Question: I have a MATLAB variable that is a 3x6 cell array. One of the columns of the cell array holds at most 150-200 small RGB images, like 16x20 pixel size (again, at most). The rest of the columns are:
- an equal number of labels that are strings of a 3 or 4 characters,- an image mask, which is about 350x200- 3 integers
For some reason saving this object is taking a very long time, or at least for the size of the object. It has already been 10 minutes(which isn't too bad, but I plan on expanding the size of the object to hold several thousand of those small images) and MATLAB doesn't seem to be making any progress. In fact, when I open the containing directory of the variable, its size is cycling between 0 bytes to about 120kB. (i.e. it will increase to 120 in steps of 30 or 40 kB, then restart).
Is this normal behavior? Do MATLAB variables always take so long to save? What's going on here?
Mistake: I'm saving 'AllData', not my SVM variable. 'AllData' has the same data as the SVM keeper, less the actual SVM itself and one integer.
What particular points of the code would be helpful to show for solving this? The code itself is a few hundred lines and broken up in several functions. What would be important to consider to troubleshoot this? When the variable is created? when it's saved? The way I create the smaller images?
Hate to be the noob who takes a picture of their desktop. but the machine I'm working has problems taking screenshots. Anyway, here it is
'Alldata/curdata' are just subsets of the 3x7 array... actually it's a 3x8, but the last is just an 'int'.
Interesting side point: I interrupted the saving process and the variable seemed to save just fine. I trained a new 'svm' on the saved data and it works just fine. I'd like to not do that in the future though.

Using whos:
'''
Name Size Bytes Class Attributes
AllData 3x6 473300 cell
Image 240x352x3 253440 uint8
RESTOREDEFAULTPATH_EXECUTED 1x1 1 logical
SVMKeeper 3x8 <PHONE> cell
ans 3x6 892410 cell
curData 3x6 473300 cell
dirpath 1x67 134 char
im 240x352x3 <PHONE> single
s 1x1 892586 struct
'''
Updates:
1.Does this always happen, or did you only do it once?
-It always happens
2.Does it take the same time when you save it to a different (local) drive?
-I will investigate this more when I get back to that computer
3.How long does it take to save a 500kb matrix to that folder?
-Almost instantaneous
4.And as asked above, what is the function call that you use?
-Code added below
'''
(Image is a rgb image)
MaskedImage(:,:,1)=Image(:,:,1).*Mask;
MaskedImage(:,:,2)=Image(:,:,2).*Mask;
MaskedImage(:,:,3)=Image(:,:,3).*Mask;
MaskedImage=im2single(MaskedImage);
....
(I use some method to create a bounding box around my 16x20 image)
(this is in a loop of that occurs about 100-200 times)
Misfire=input('is this a misfire?','s');
if (strcmpi(Misfire,'yes'))
curImageReal=MaskedImage(j:j+Ybound,i:i+Xbound,:);
Training{curTrainingIndex}=curImageReal; %Training is a cell array of images
Labels{curTrainingIndex}='ncr';
curTrainingIndex=curTrainingIndex+1;
end
(the loop ends)...
SaveAndUpdate=input('Would you like to save this data?(say yes,definitely)','s');
undecided=1;
while(undecided)
if(strcmpi(SaveAndUpdate,'yes,definitely'))
AllData{curSVM,4}=Training;
AllData{curSVM,5}=Labels;
save(strcat(dirpath,'/',TrainingName),'AllData'); <---STUCK HERE
undecided=0;
else
DontSave=input('Im not going to save. Say YESNOSAVE to NOT SAVE','s')
if(strcmpi(DontSave,'yesnosave'))
undecided=0;
else
SaveAndUpdate=input('So... save? (say yes,definitely)','s');
end
end
end
'''
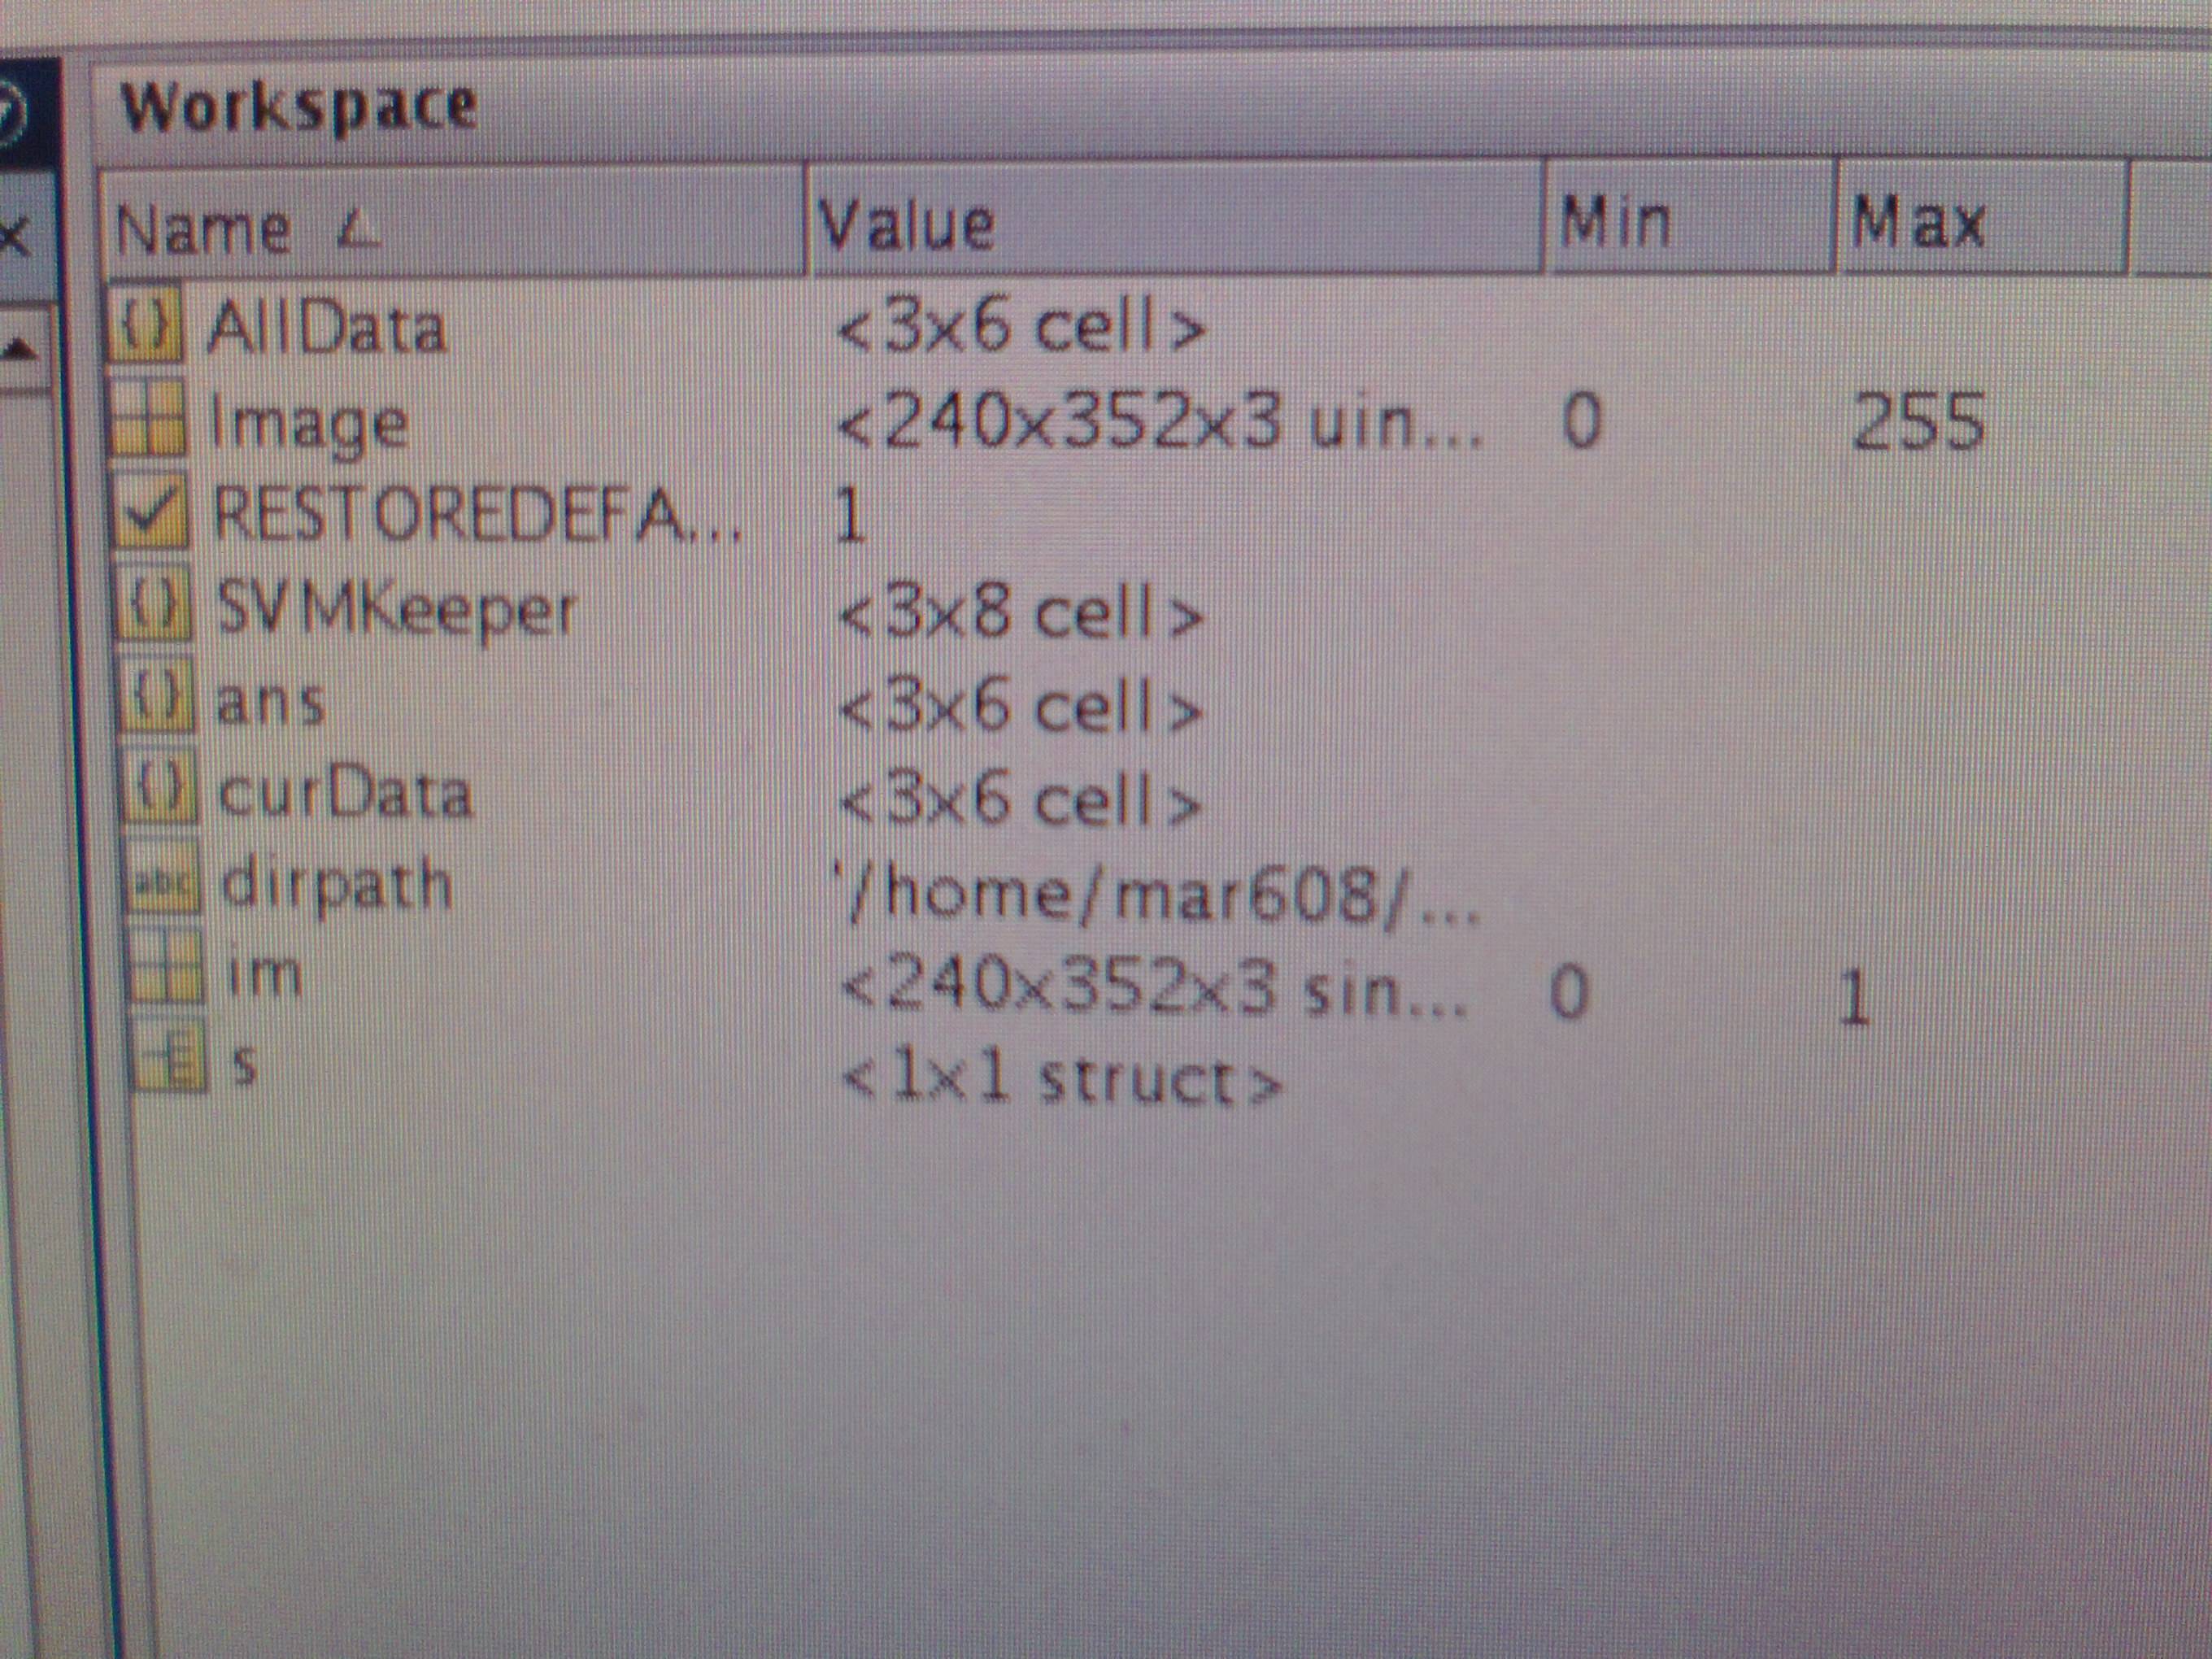
Answer: This isn't a great answer, but it seems that the problem was that I was saving the version of my image after I had converted it to a single. I don't know why this would cause such a dramatic slowdown (after removing this line of code it worked instantly) so if someone could edit my answer to shed more light on the situation, that would be appreciated.